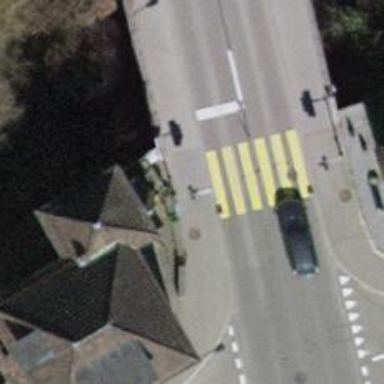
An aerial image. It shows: Asphalt sidewalk.